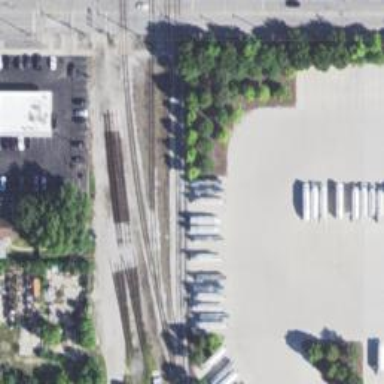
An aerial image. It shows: Abandoned railway yard.